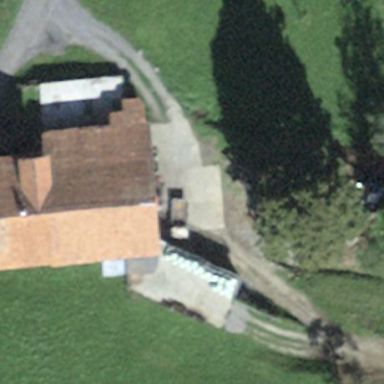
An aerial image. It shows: Farmyard in rural farm setting.